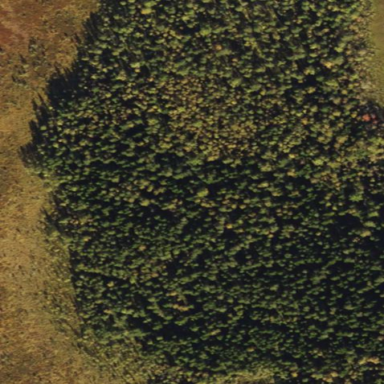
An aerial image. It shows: Forest area.